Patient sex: M
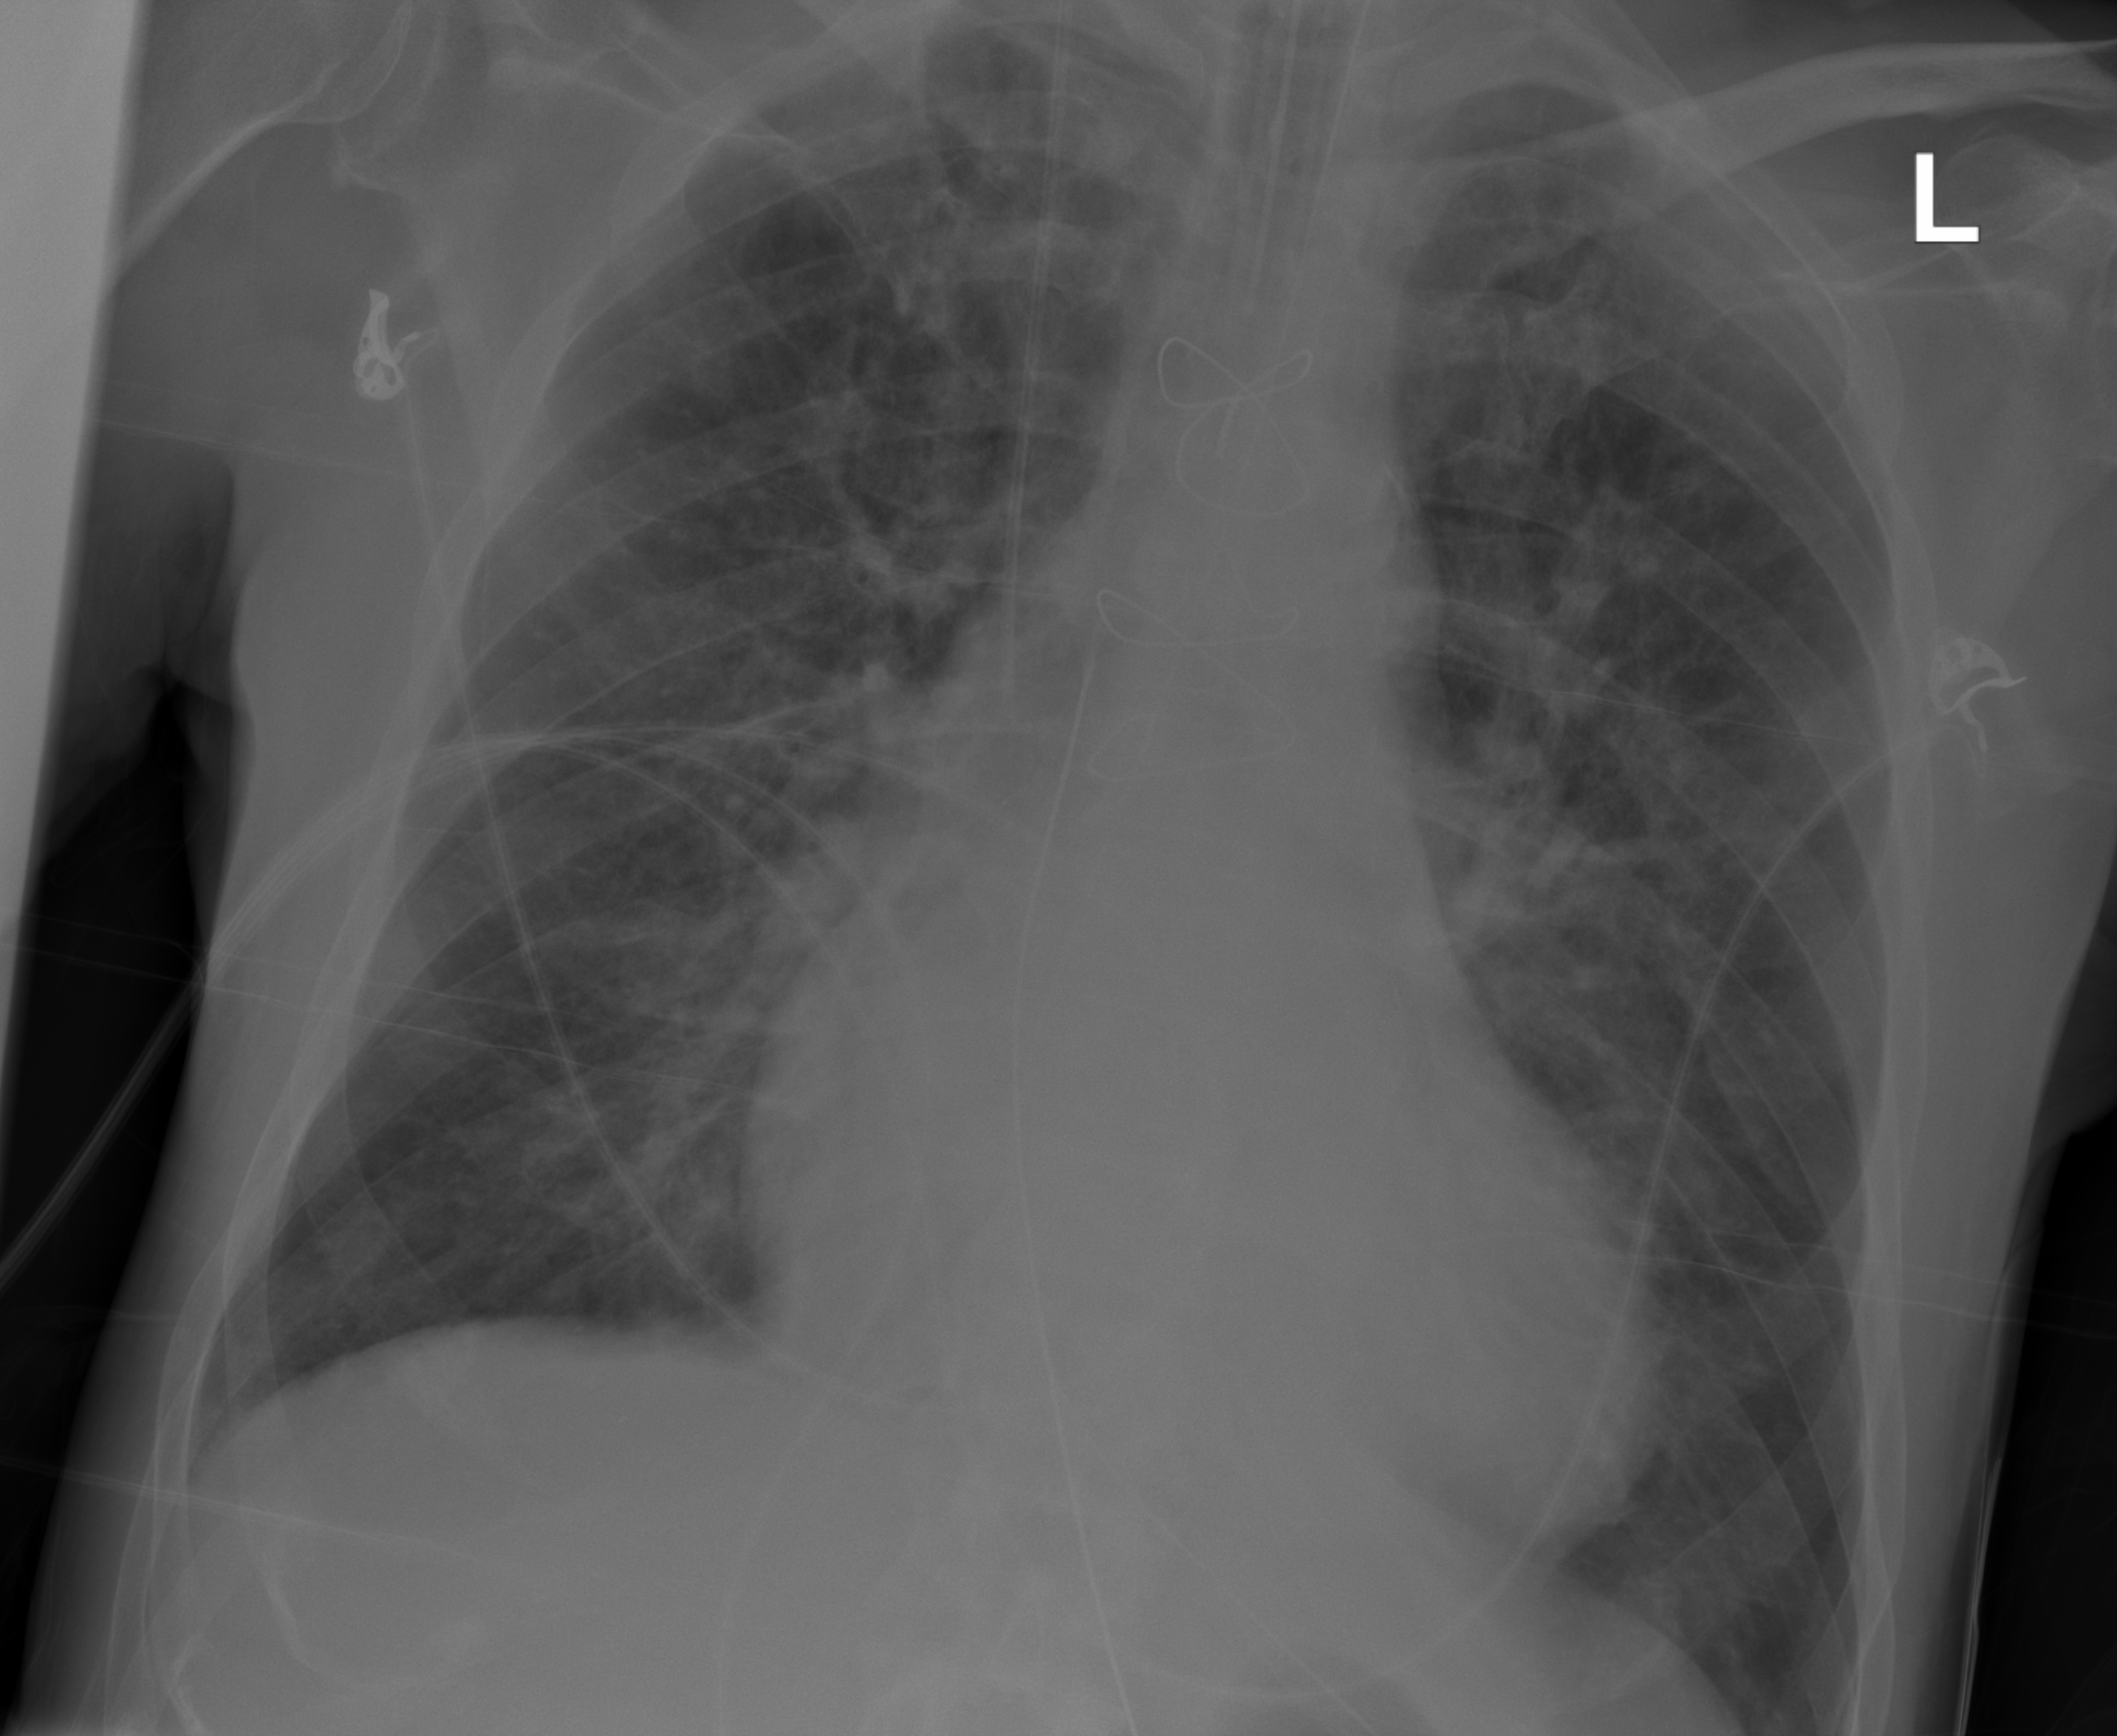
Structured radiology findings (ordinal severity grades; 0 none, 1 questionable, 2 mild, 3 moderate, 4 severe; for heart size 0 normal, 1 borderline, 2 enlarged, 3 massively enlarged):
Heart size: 0
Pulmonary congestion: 2
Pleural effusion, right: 0
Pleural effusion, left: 0
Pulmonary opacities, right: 2
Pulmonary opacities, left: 2
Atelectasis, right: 0
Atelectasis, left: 0